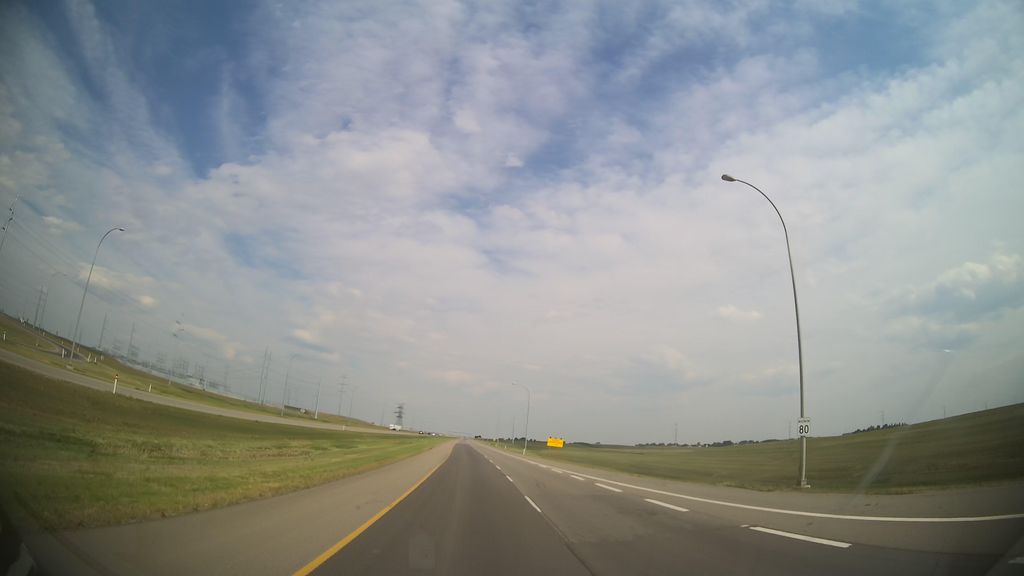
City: calgary